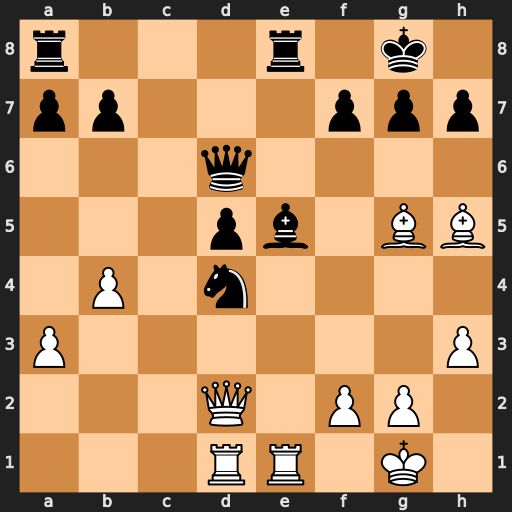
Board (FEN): r3r1k1/pp3ppp/3q4/3pb1BB/1P1n4/P6P/3Q1PP1/3RR1K1
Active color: w
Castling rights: -
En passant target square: -
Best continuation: f4 Bf6 Rxe8+ Rxe8 Bxf6